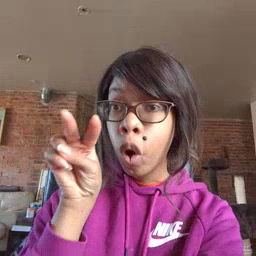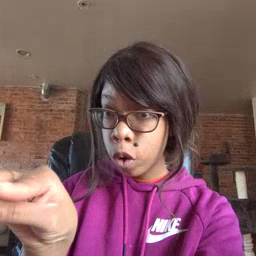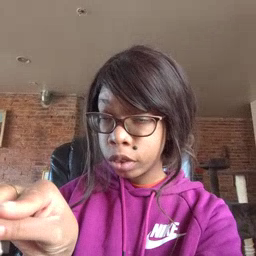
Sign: look